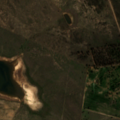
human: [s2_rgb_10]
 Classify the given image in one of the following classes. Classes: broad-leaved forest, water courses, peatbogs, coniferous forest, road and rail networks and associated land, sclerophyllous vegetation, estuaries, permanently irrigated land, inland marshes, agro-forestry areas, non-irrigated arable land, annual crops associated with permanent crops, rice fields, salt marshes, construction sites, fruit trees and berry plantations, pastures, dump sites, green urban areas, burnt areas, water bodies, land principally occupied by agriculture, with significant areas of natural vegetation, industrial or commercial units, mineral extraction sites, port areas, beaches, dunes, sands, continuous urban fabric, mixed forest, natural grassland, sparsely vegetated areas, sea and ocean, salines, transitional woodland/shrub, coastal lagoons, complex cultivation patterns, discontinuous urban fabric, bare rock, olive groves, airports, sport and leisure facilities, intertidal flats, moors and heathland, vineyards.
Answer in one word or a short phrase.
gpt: pastures, agro-forestry areas, sclerophyllous vegetation, water bodies